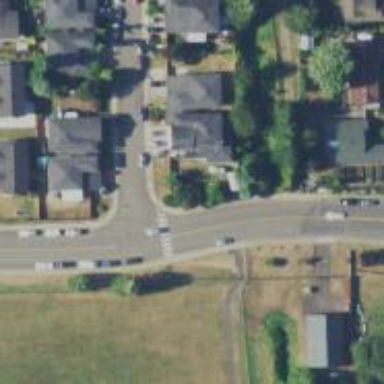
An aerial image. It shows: Footway with asphalt surface and zebra crossing.